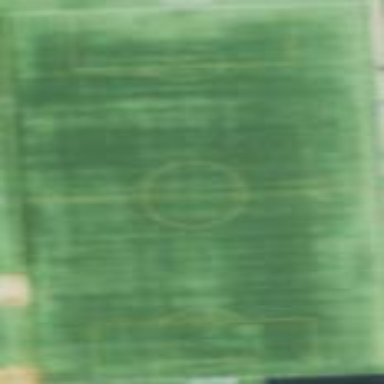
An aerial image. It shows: Grass pitch used for soccer.